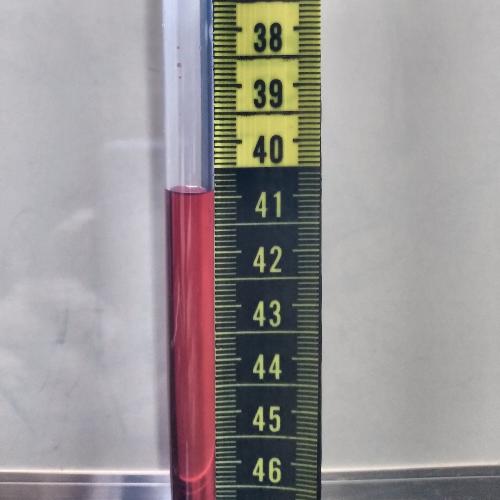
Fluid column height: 40.9 cm